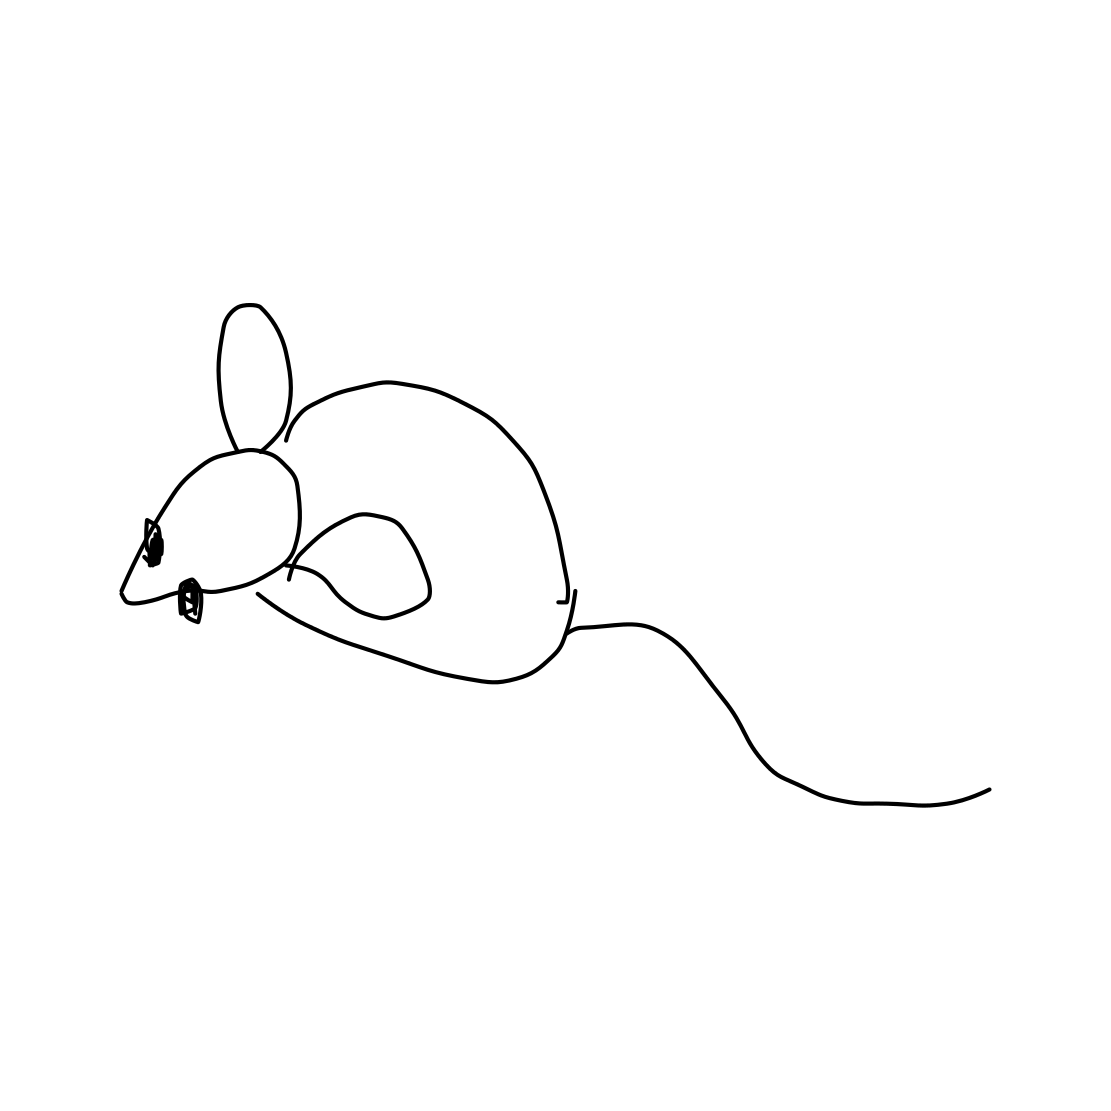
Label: mouse (animal)